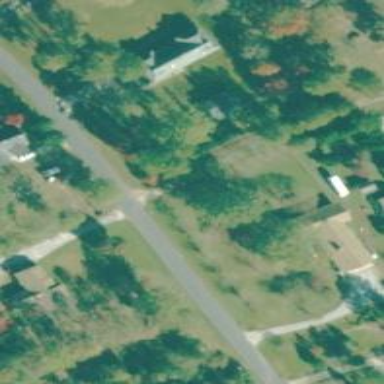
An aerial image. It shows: Driveway leading to service road.